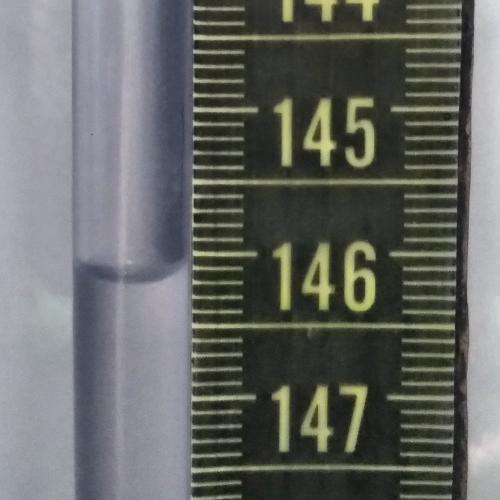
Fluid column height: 146.2 cm